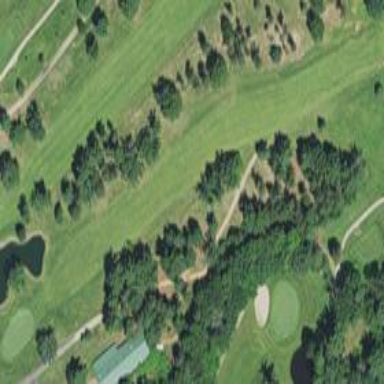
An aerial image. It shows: Golf fairway surrounded by grass.